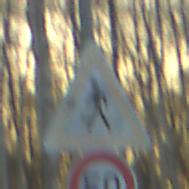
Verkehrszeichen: FussgaengerRechts
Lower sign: Geschwindigkeit50
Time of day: SunriseSunset
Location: Outdoor (Nature)
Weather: Clear
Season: Winter
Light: Natural